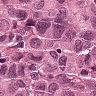
Metastatic tissue present: yes